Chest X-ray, AP view. Patient: 55 years old, sex M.
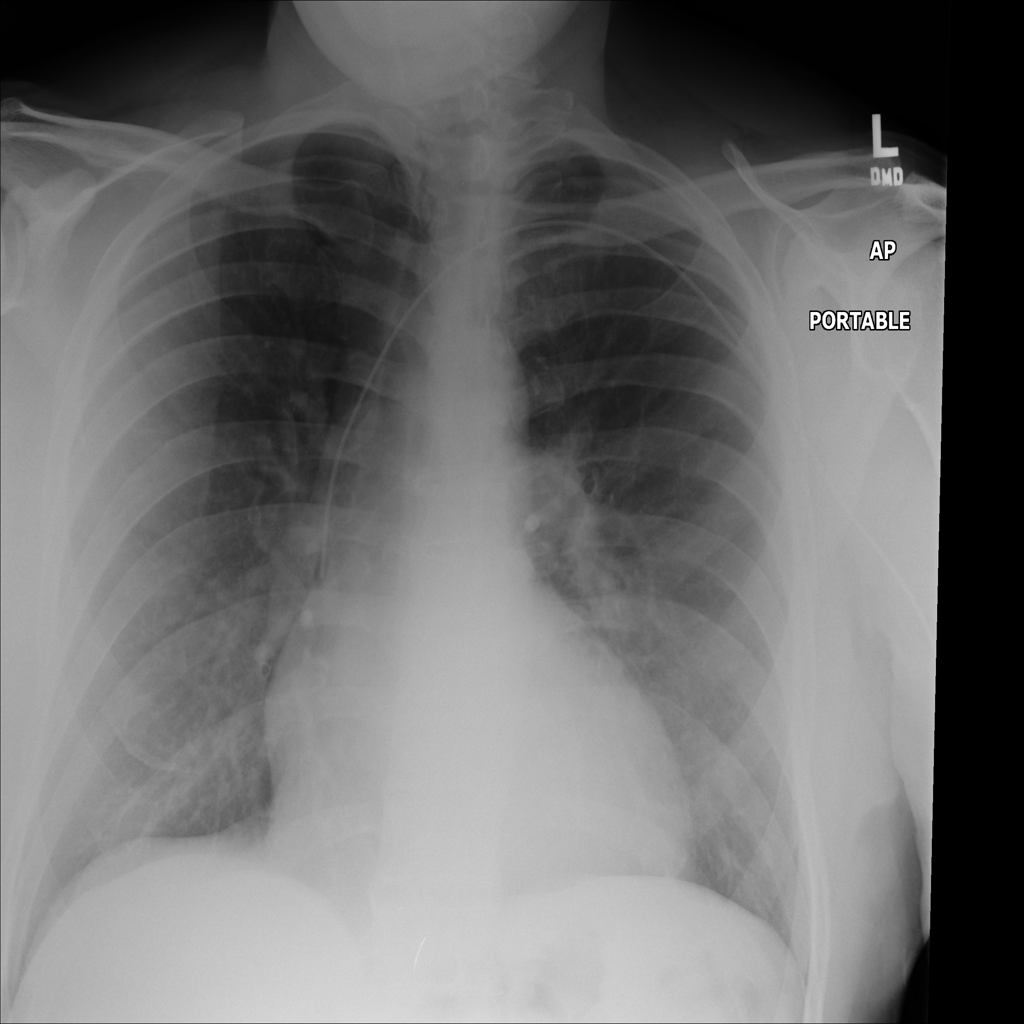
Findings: Cardiomegaly